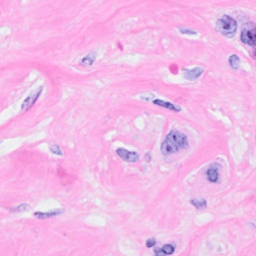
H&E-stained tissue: Breast